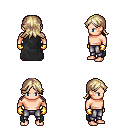
a pixel art fantasy rpg character, male body template, human, light skin, black cape, metal pants, white blonde loose hair, gold gloves, four views (front, back, left, right), 2x2 character sprite sheet, small pixel art, hard edges, no anti-aliasing